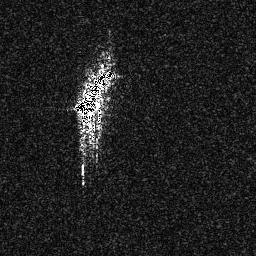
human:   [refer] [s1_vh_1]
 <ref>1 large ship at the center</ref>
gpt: <box>[[28, 24, 46, 46, 0]]</box>